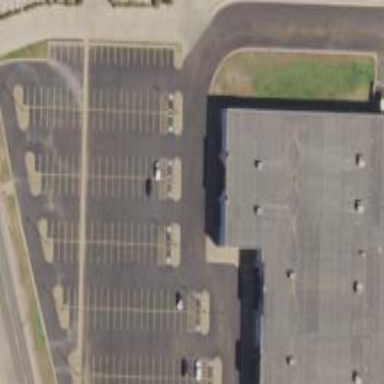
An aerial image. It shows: Parking space is available.